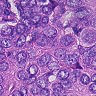
Metastatic tissue present: yes